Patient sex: F
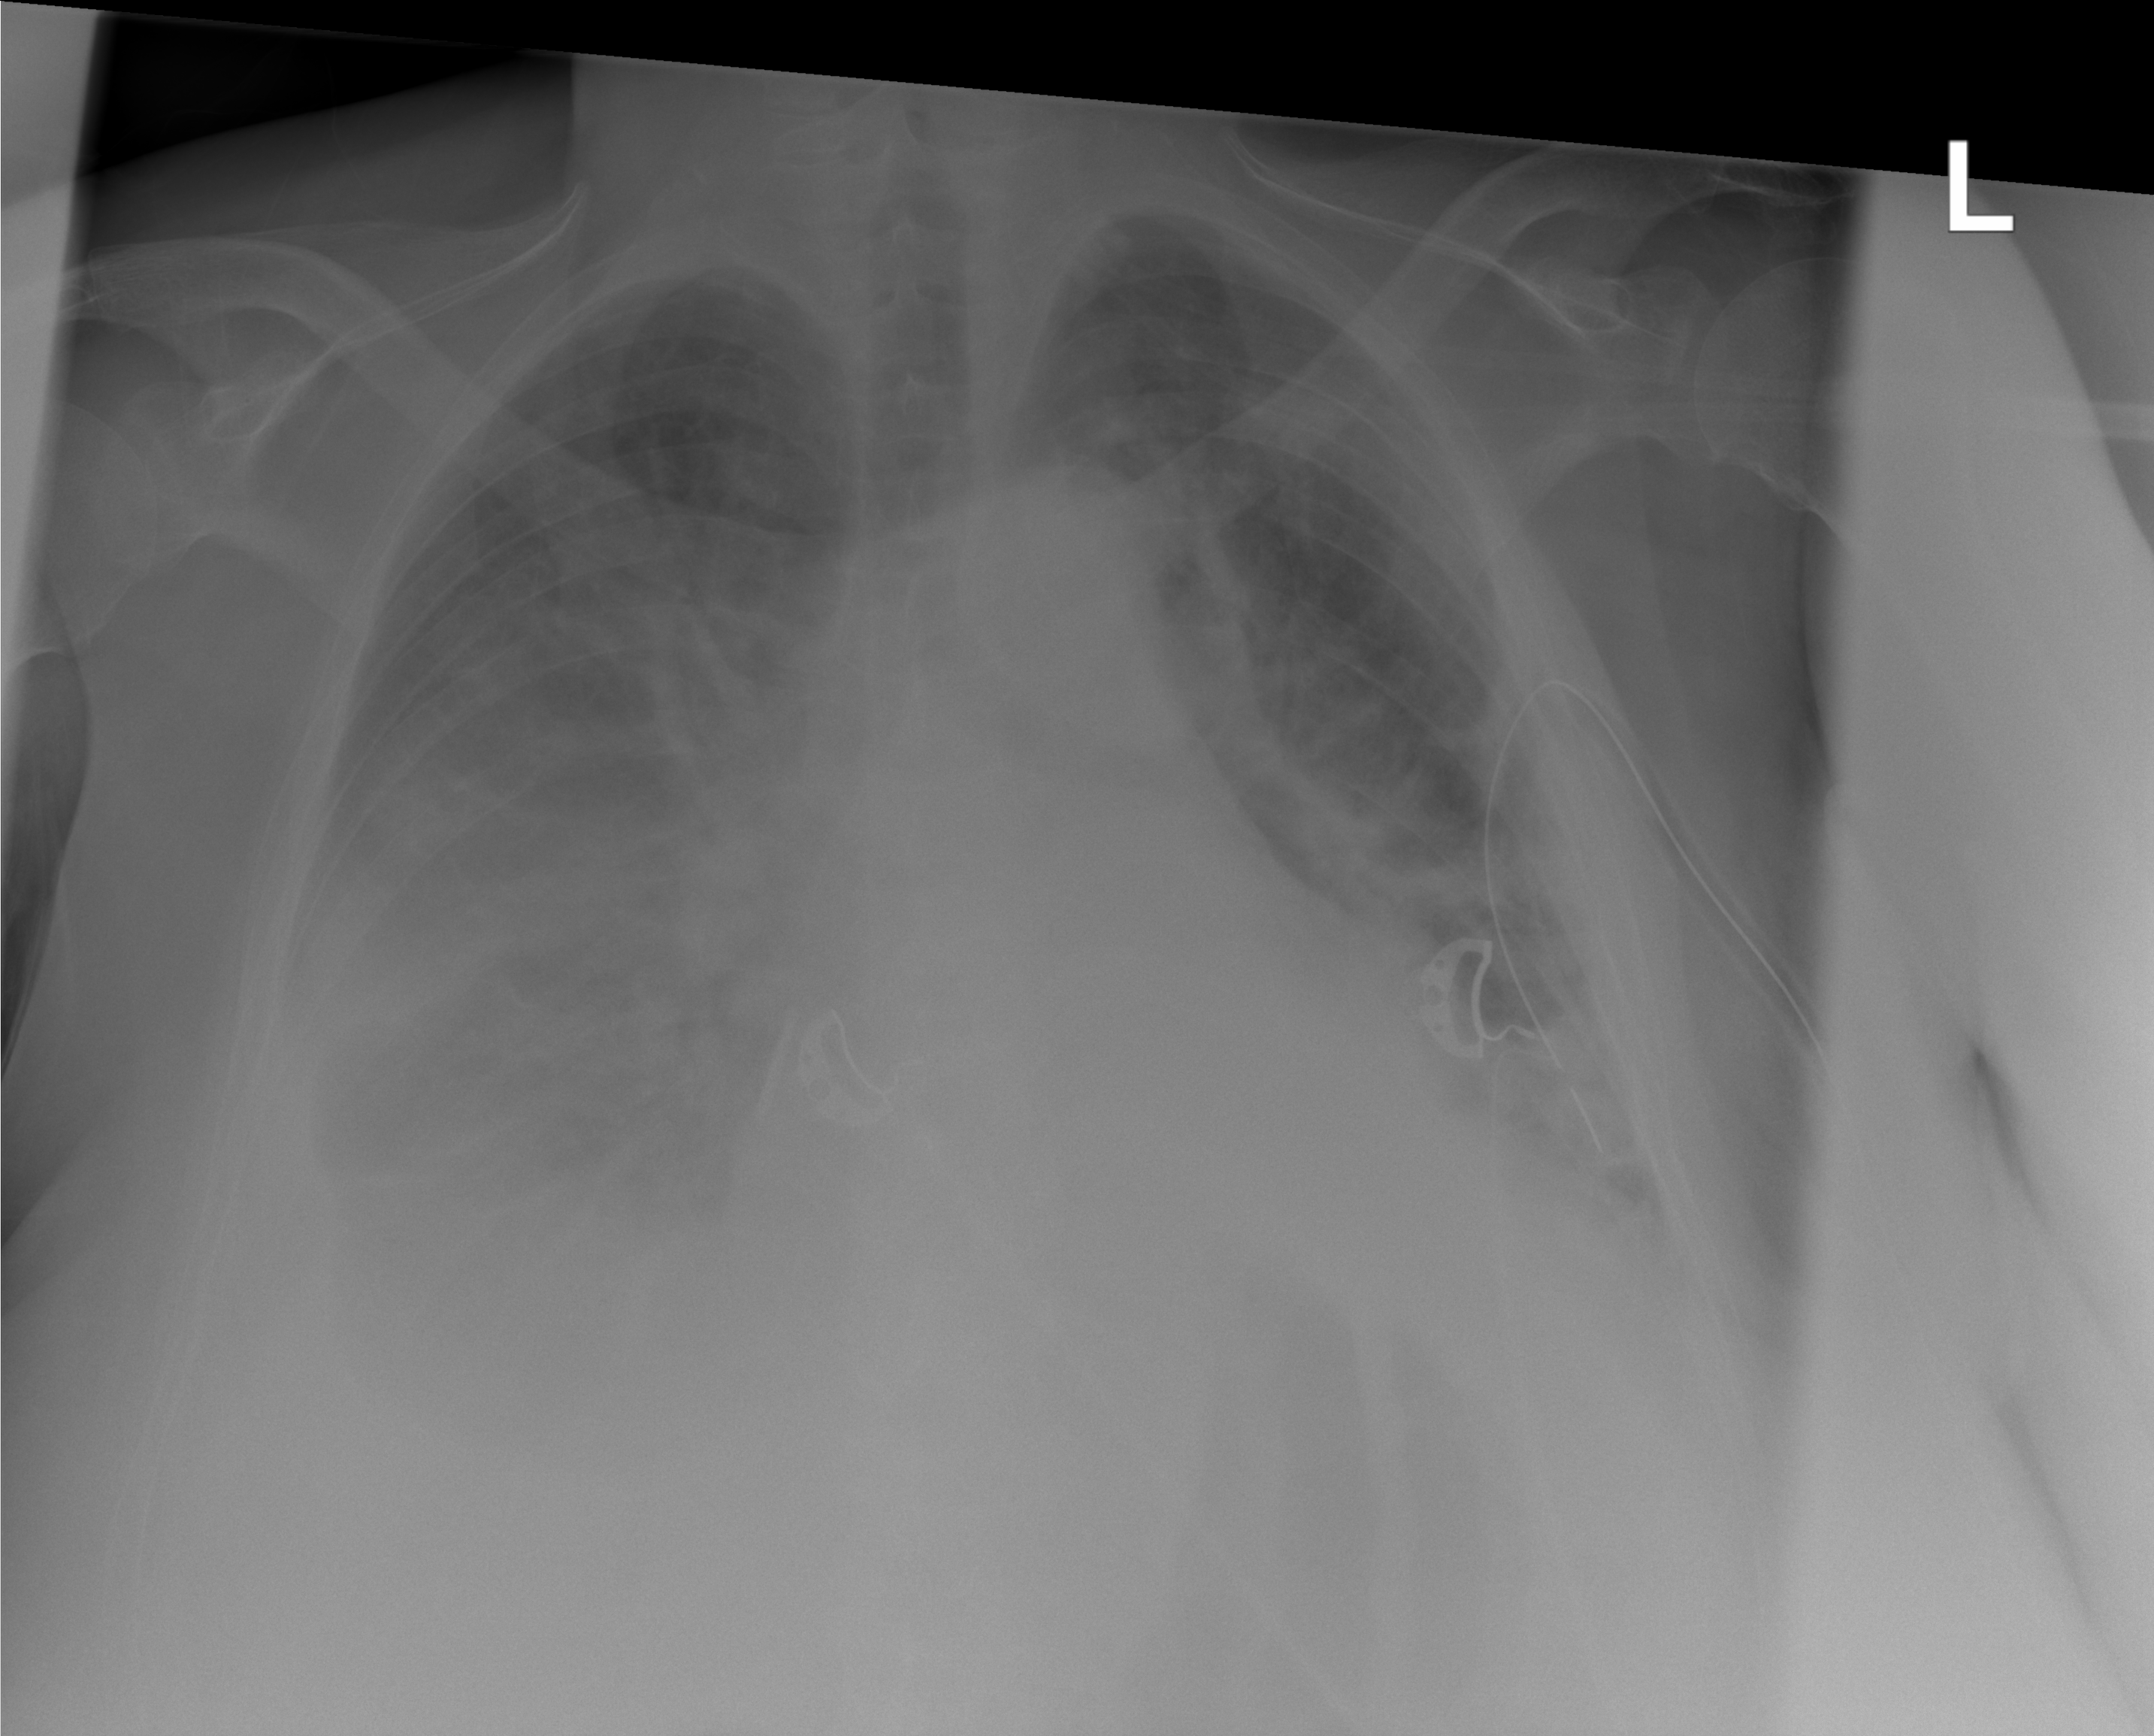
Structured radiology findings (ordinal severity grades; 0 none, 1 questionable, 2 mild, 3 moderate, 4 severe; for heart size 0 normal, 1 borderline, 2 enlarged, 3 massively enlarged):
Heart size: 2
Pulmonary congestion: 3
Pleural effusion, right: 3
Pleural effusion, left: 2
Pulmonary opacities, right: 2
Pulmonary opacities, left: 2
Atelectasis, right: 3
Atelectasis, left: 3